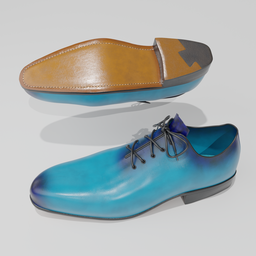
Label: people